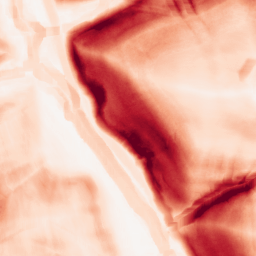
Category: morphological
Decomposition family: morphological_square
Decomposition parameters: operation: gradient
size: 10
Upsampling method: sinc_blackman
Upsampling parameters: scale: 4
kernel_size: 16
Upsampling scale: 4